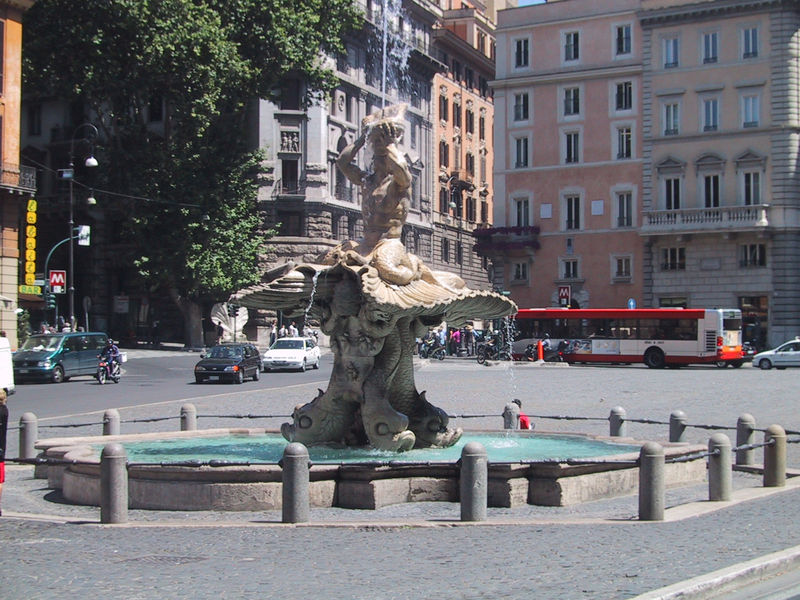
Titel: Triton-Brunnen
Künstler: Giovanni Lorenzo Bernini
Standort: Rom, Piazza Barberini (EU - I - Latium)
Schlagwörter: baum, mann, meer, wasser, bäume, stadt, fenster, straße, gebäude, zaun, barock, mensch, häuser, brunnen, skulptur, springbrunnen, fassaden, pflaster, platz, geländer, foto, becken, mäuler, fisch, fontäne, muschel, autos, fische, piazza, ampel, bus, delphine, neptun, poseidon, autus, nereide, wassergeist